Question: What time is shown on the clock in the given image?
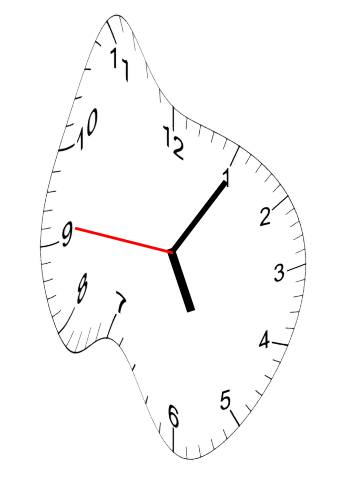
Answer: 05:05:46